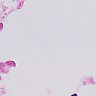
Metastatic tissue present: no